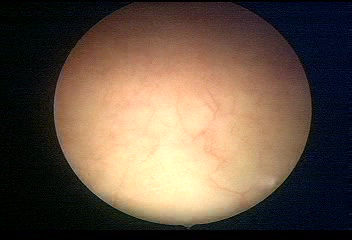
Modality: WLC
Class: Normal mucosa
Bladder cancer association: No